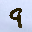
Label: 9